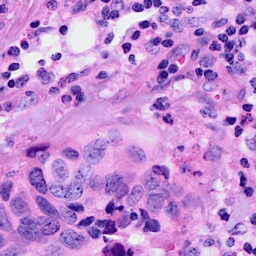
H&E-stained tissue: Breast